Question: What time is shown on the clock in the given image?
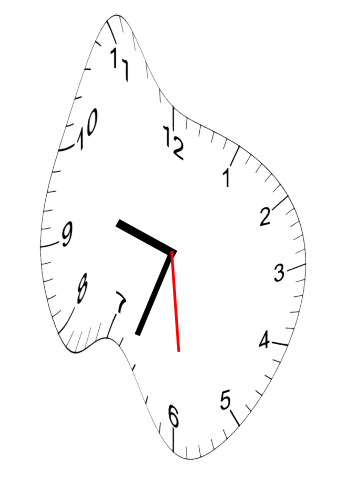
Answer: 09:33:29